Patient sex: M
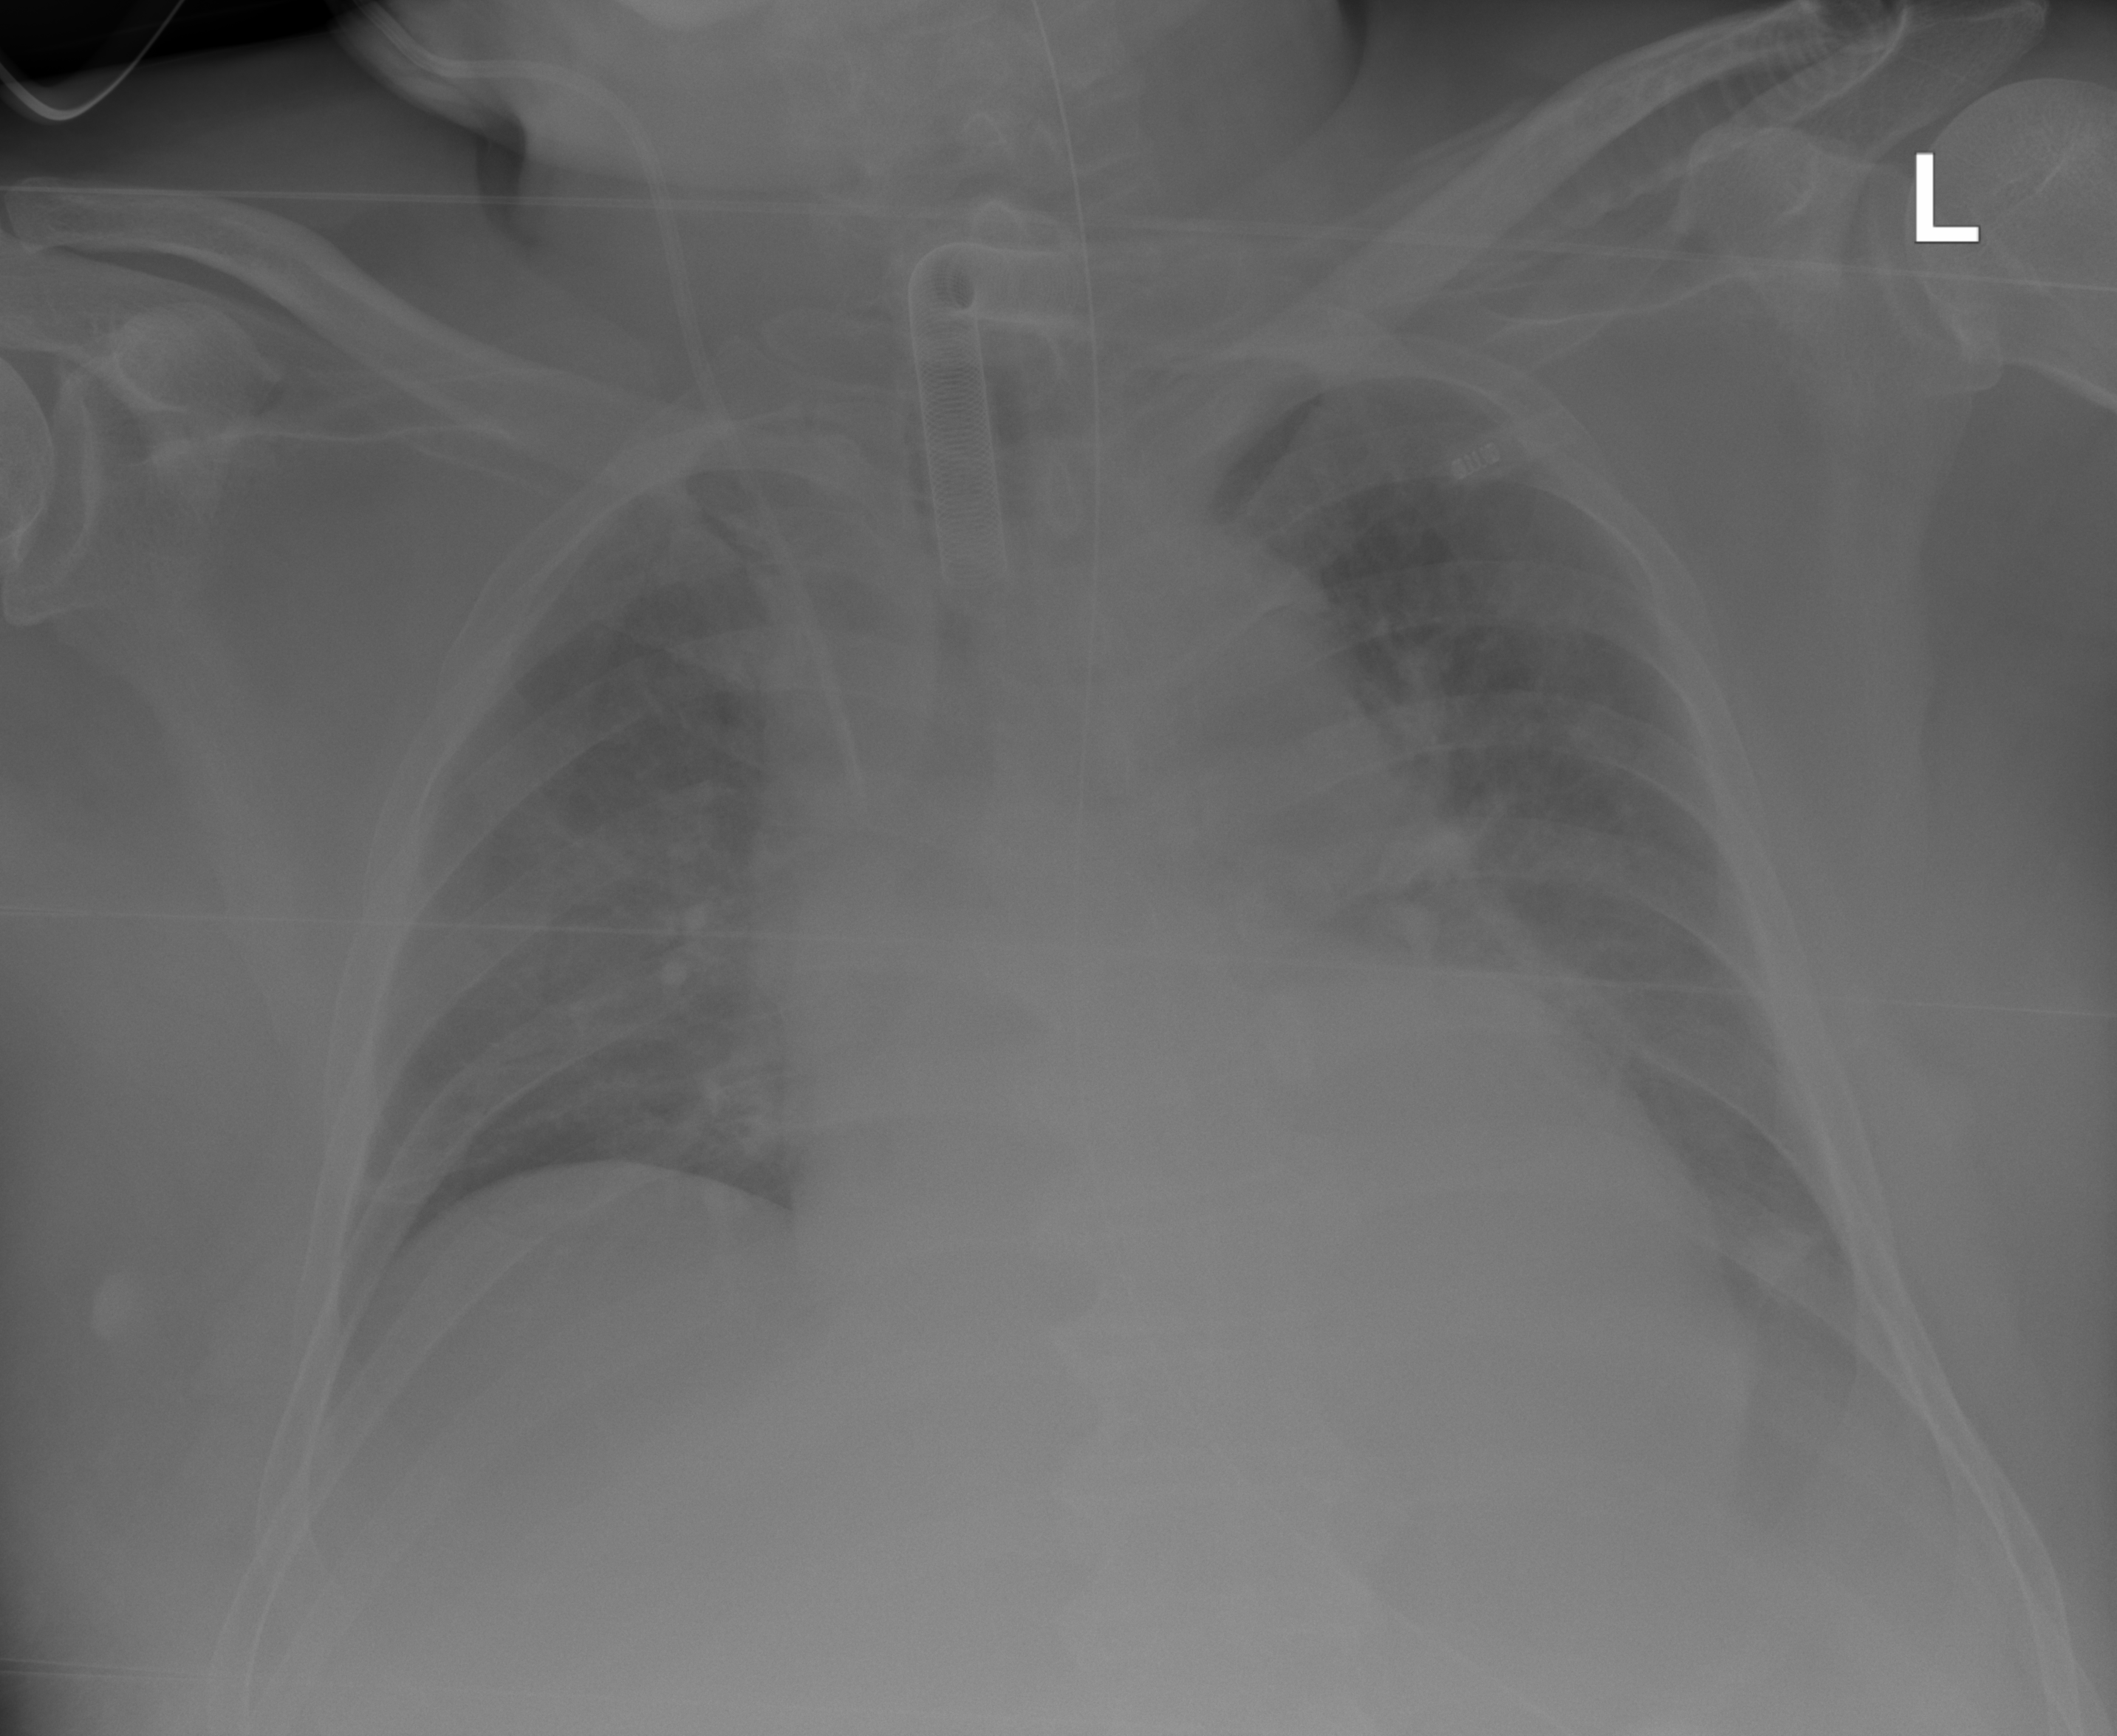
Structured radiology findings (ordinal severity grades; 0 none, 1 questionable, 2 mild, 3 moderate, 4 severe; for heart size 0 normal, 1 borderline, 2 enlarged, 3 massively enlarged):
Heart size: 2
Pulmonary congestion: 2
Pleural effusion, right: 0
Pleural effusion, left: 2
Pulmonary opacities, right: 2
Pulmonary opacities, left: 2
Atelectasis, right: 0
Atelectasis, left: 2